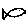
Label: fish